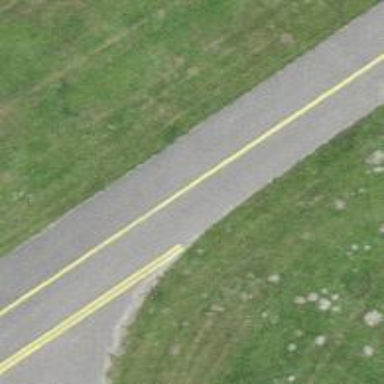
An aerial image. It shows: View of taxiway at the airport.